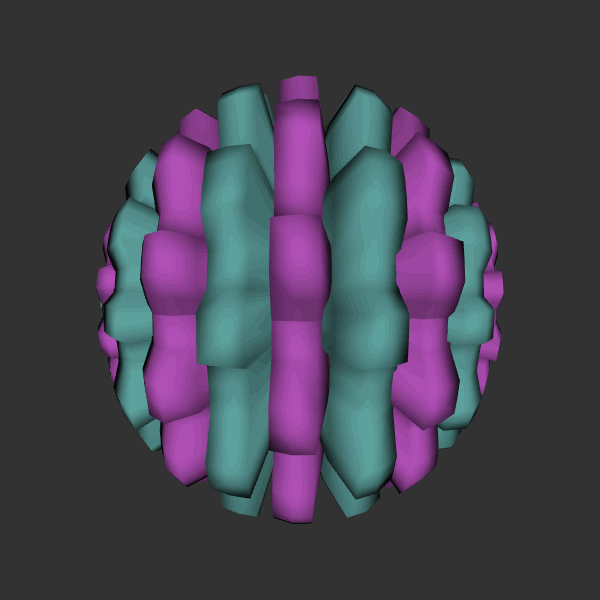
Background: dark